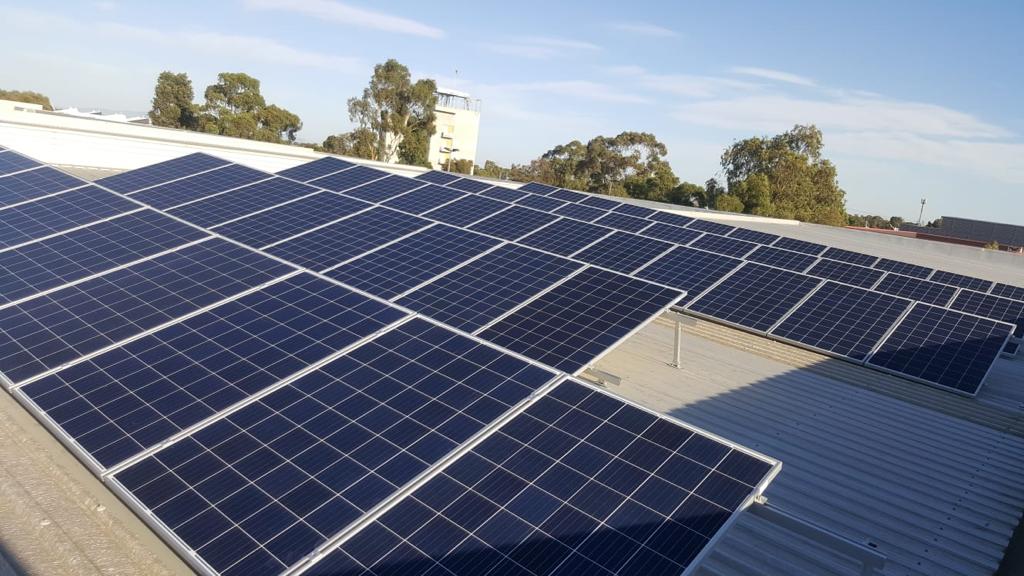
Label: Clean